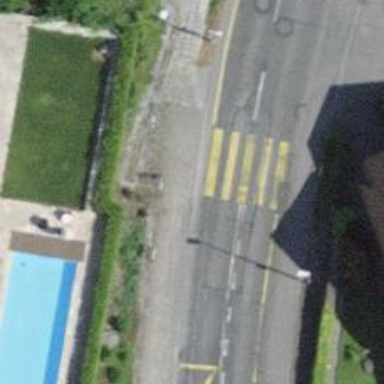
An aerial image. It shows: Kerb barrier.